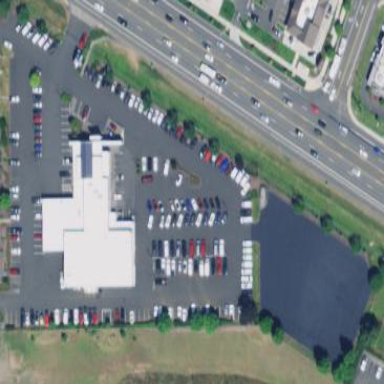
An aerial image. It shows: Retail area with car shop.